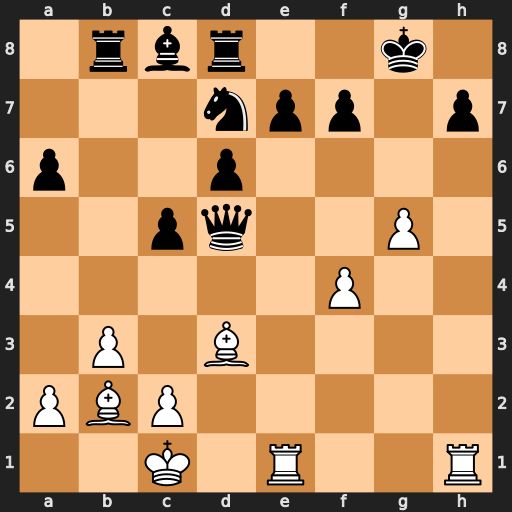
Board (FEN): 1rbr2k1/3npp1p/p2p4/2pq2P1/5P2/1P1B4/PBP5/2K1R2R
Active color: w
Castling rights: -
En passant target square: -
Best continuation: Bxh7+ Kf8 Be4 Qxg5 fxg5